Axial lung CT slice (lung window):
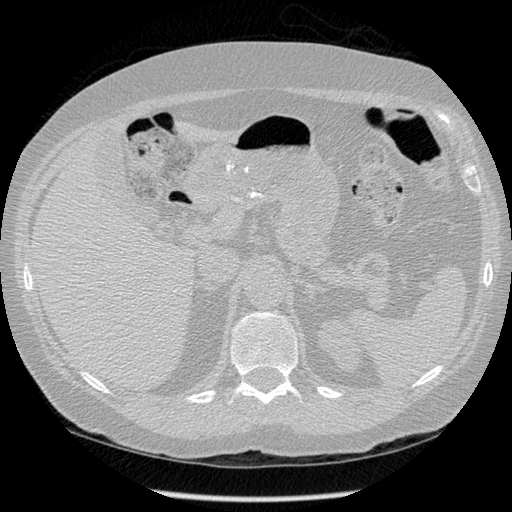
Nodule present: no